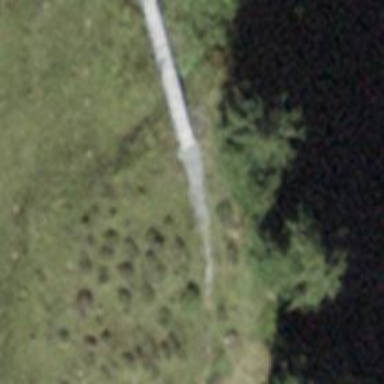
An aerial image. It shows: Path on boardwalk bridge.